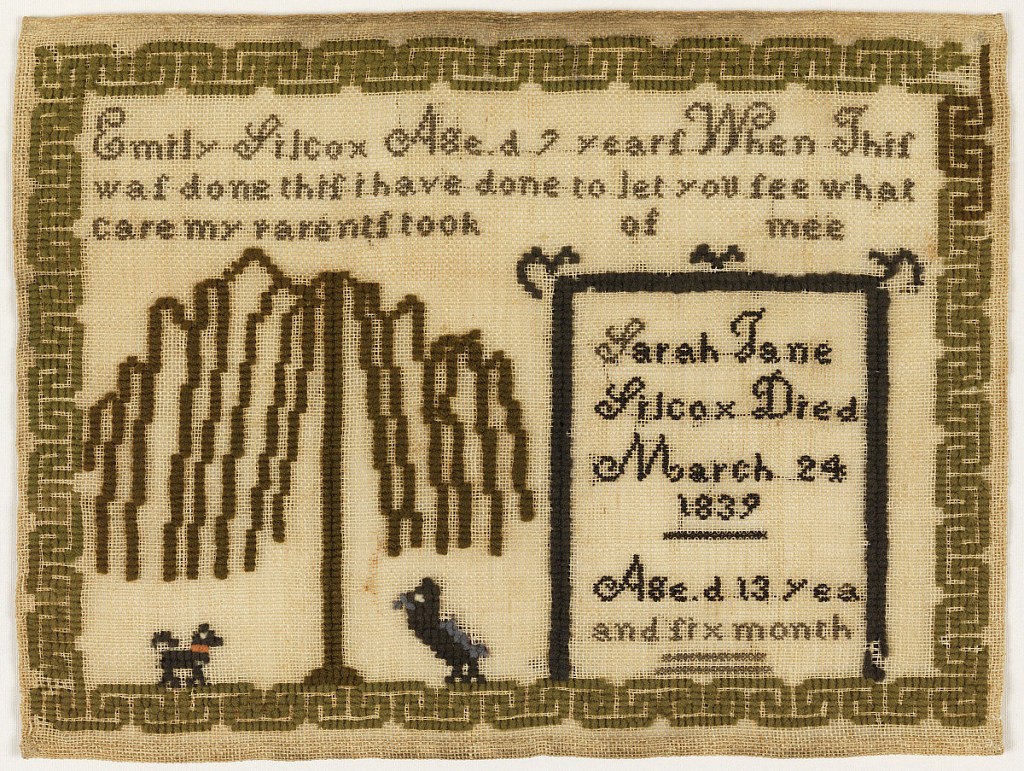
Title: Mourning sampler
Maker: Emily Silcox, American
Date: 1839
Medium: wool embroidery on cotton foundation Technique: embroidered in cross stitch on plain weave foundation
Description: Within a black Greek key border, an inscription and verse:
When This was done this i have done to let you see what care my parents took of mee (sic)
Below, a very stylized weeping willow embroidered in black, with a bird and a dog below, and a black frame with the text: Sarah Jane Silcox Died March 24 1839, aged 13 years and six months